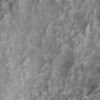
Label: not_dusty